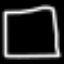
Label: square